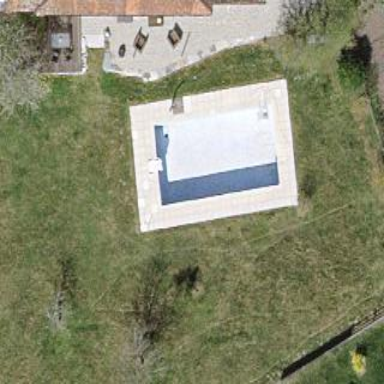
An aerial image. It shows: Swimming pool within leisure land area designed for swimming activities.